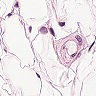
Metastatic tissue present: no